Question: Using Xcode 10.1, Swift 4.2 and Firebase ##
I can't see datas in my realtime database after uploading the datas to firebase with the following code:
'''
static func createUser(username: String, email: String, password: String, imageData: Data, onSuccess: @escaping () -> Void, onError: @escaping (_ error: String?) -> Void) {
Auth.auth().createUser(withEmail: email, password: password) { (data, error) in
if let err = error {
onError(err.localizedDescription)
return
}
// User erfolgreich erstellt
guard let uid = data?.user.uid else { return }
self.uploadUserData(uid: uid, username: username, email: email, imageData: imageData, onSuccess: onSuccess)
}
}
static func uploadUserData(uid: String, username: String, email: String, imageData: Data, onSuccess: @escaping () -> Void) {
let storageRef = Storage.storage().reference().child("profile_image").child(uid)
storageRef.putData(imageData, metadata: nil) { (metadata, error) in
if error != nil {
return
}
}
storageRef.downloadURL(completion: { (url, error) in
if error != nil {
print(error!.localizedDescription)
return
}
let profilImageURL = url?.absoluteString
let ref = Database.database().reference().child("users").child(uid)
ref.setValue(["username" : username, "email" : email, "profileImageURL": profilImageURL ?? "Kein Bild vorhanden"])
})
onSuccess()
}
'''
The settings in firebase:

Should work the right way. I already looked at the firebase documentation and didn't find more informations.
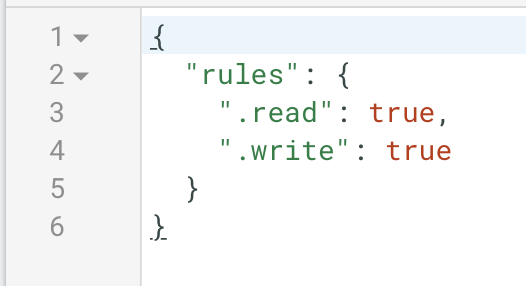
Answer: Does the image get uploaded to Cloud Storage? If it does but the download URL isn't written to the database, my guess is it's because the data isn't uploaded before you generate the download URL. Since the upload function is asynchronous, the 'downloadURL'function should be called from the closure.
'''
static func uploadUserData(uid: String, username: String, email: String, imageData: Data, onSuccess: @escaping () -> Void) {
let storageRef = Storage.storage().reference().child("profile_image").child(uid)
storageRef.putData(imageData, metadata: nil) { (metadata, error) in
if error != nil {
return
}
storageRef.downloadURL(completion: { (url, error) in
if error != nil {
print(error!.localizedDescription)
return
}
onSuccess()
}
}
'''